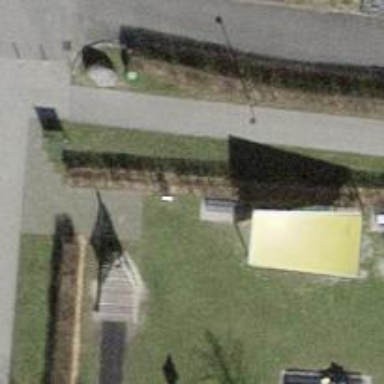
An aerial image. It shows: Bench.